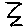
Label: zigzag